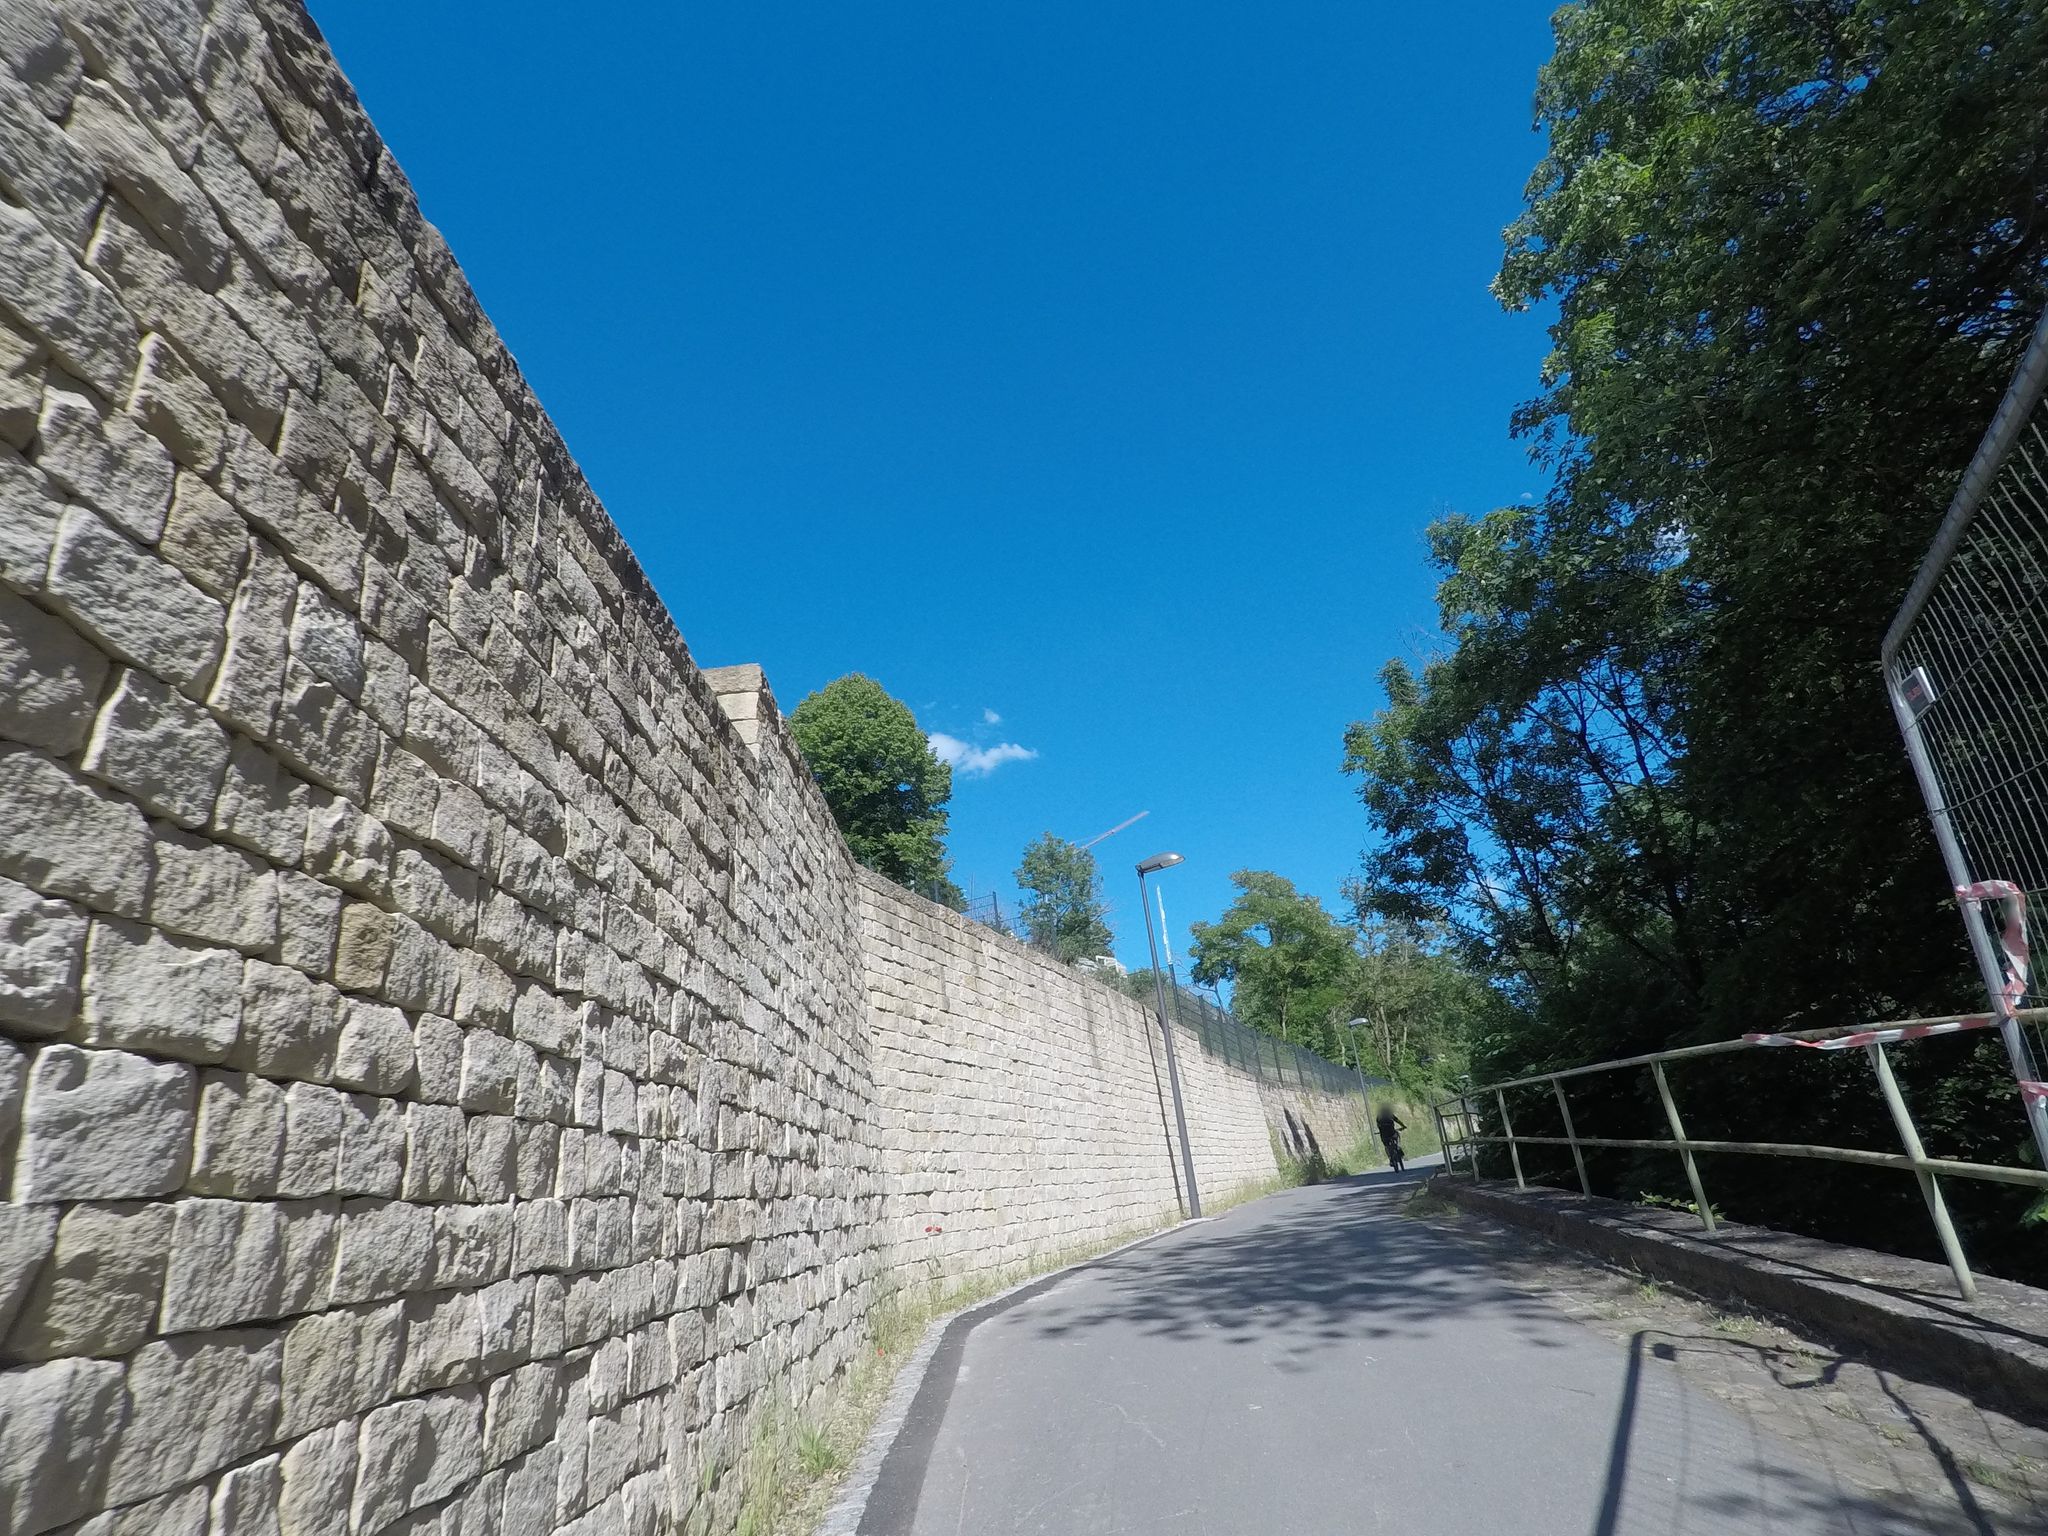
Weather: clear
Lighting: day
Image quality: good
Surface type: walking surface
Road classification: cycleway, path
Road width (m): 2, 1
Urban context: urban centre
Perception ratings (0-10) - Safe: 5.4, Lively: 2.83, Beautiful: 9, Boring: 8.07, Depressing: 8.87, Wealthy: 1.94